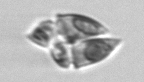
Label: Amphidinium